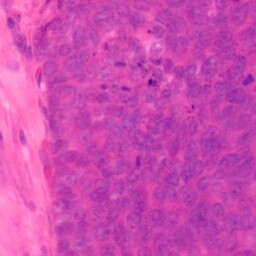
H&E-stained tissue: Colon